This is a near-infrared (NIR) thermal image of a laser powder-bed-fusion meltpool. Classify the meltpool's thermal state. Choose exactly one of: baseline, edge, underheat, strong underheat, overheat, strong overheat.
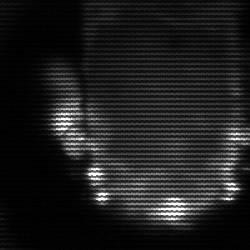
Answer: baseline